Question: I was searching for am algorithm to generate a HoneyComb of hexagons like this one using axial coordinates :

But I only managed to find generators in Cube coordinates.
I made this question only to share my solution .
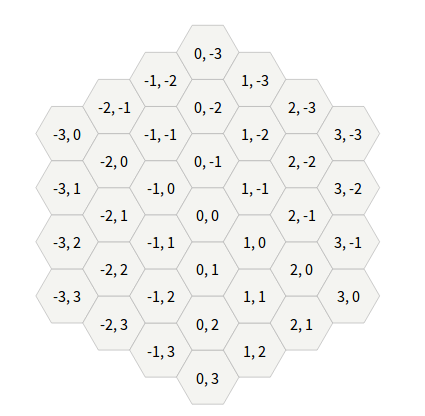
Answer: This generates all 'r*(r-1)*3+1' tiles of a hexagonal spiraling pattern .
A drawback of the method is that it assumes you are placing the shape at (0,0) .
'''
public void makeHoneyComb(int radius){
makeCell(ta, 0, 0);
for (int r = 0; r > -radius; r--)
for (int q = -r - 1; q > -radius - r; q--)
makeCell( q, r);
for (int r = 1; r < radius; r++)
for (int q = 0; q > -radius; q--)
makeCell( q, r);
for (int q = 1; q < radius; q++)
for (int r = -q; r < radius - q; r++)
makeCell( q, r);
}
'''
This is based on the fact that a shape like that cam be split in 3 similar Rectagles and the center piece .